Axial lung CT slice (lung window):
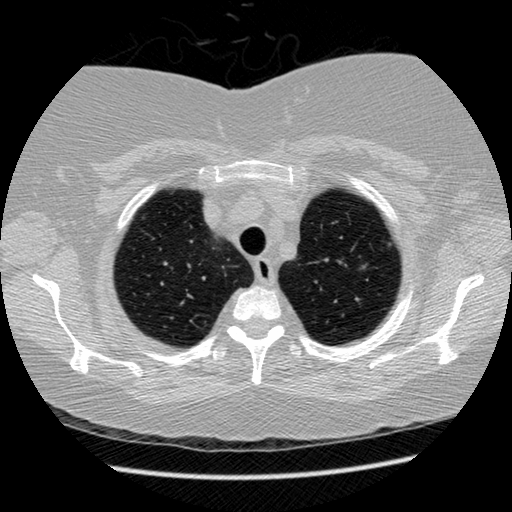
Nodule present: yes
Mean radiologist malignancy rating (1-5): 4